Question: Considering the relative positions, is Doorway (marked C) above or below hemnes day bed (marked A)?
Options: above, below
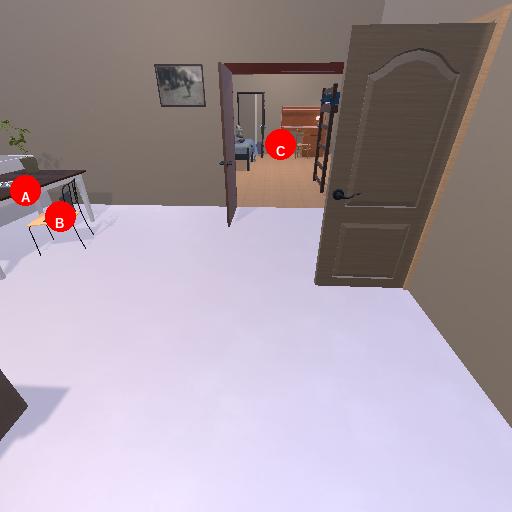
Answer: above